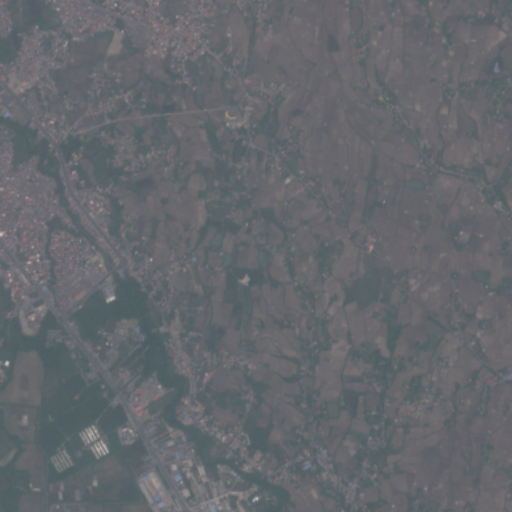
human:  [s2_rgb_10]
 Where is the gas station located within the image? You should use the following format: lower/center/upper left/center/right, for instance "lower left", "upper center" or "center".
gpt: The gas station is located in the center left of the image.
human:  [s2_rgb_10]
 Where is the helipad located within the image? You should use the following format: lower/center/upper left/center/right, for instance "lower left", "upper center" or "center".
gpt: The helipad is located in the center left of the image.
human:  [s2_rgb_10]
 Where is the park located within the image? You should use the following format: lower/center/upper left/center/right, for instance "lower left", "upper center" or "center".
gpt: The park is located in the center left of the image.
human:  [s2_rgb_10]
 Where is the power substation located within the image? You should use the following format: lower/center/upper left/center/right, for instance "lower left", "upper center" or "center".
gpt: The power substation is located in the lower left of the image.
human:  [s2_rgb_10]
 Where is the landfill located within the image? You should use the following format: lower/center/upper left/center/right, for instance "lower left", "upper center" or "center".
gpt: There is no landfill in the image.